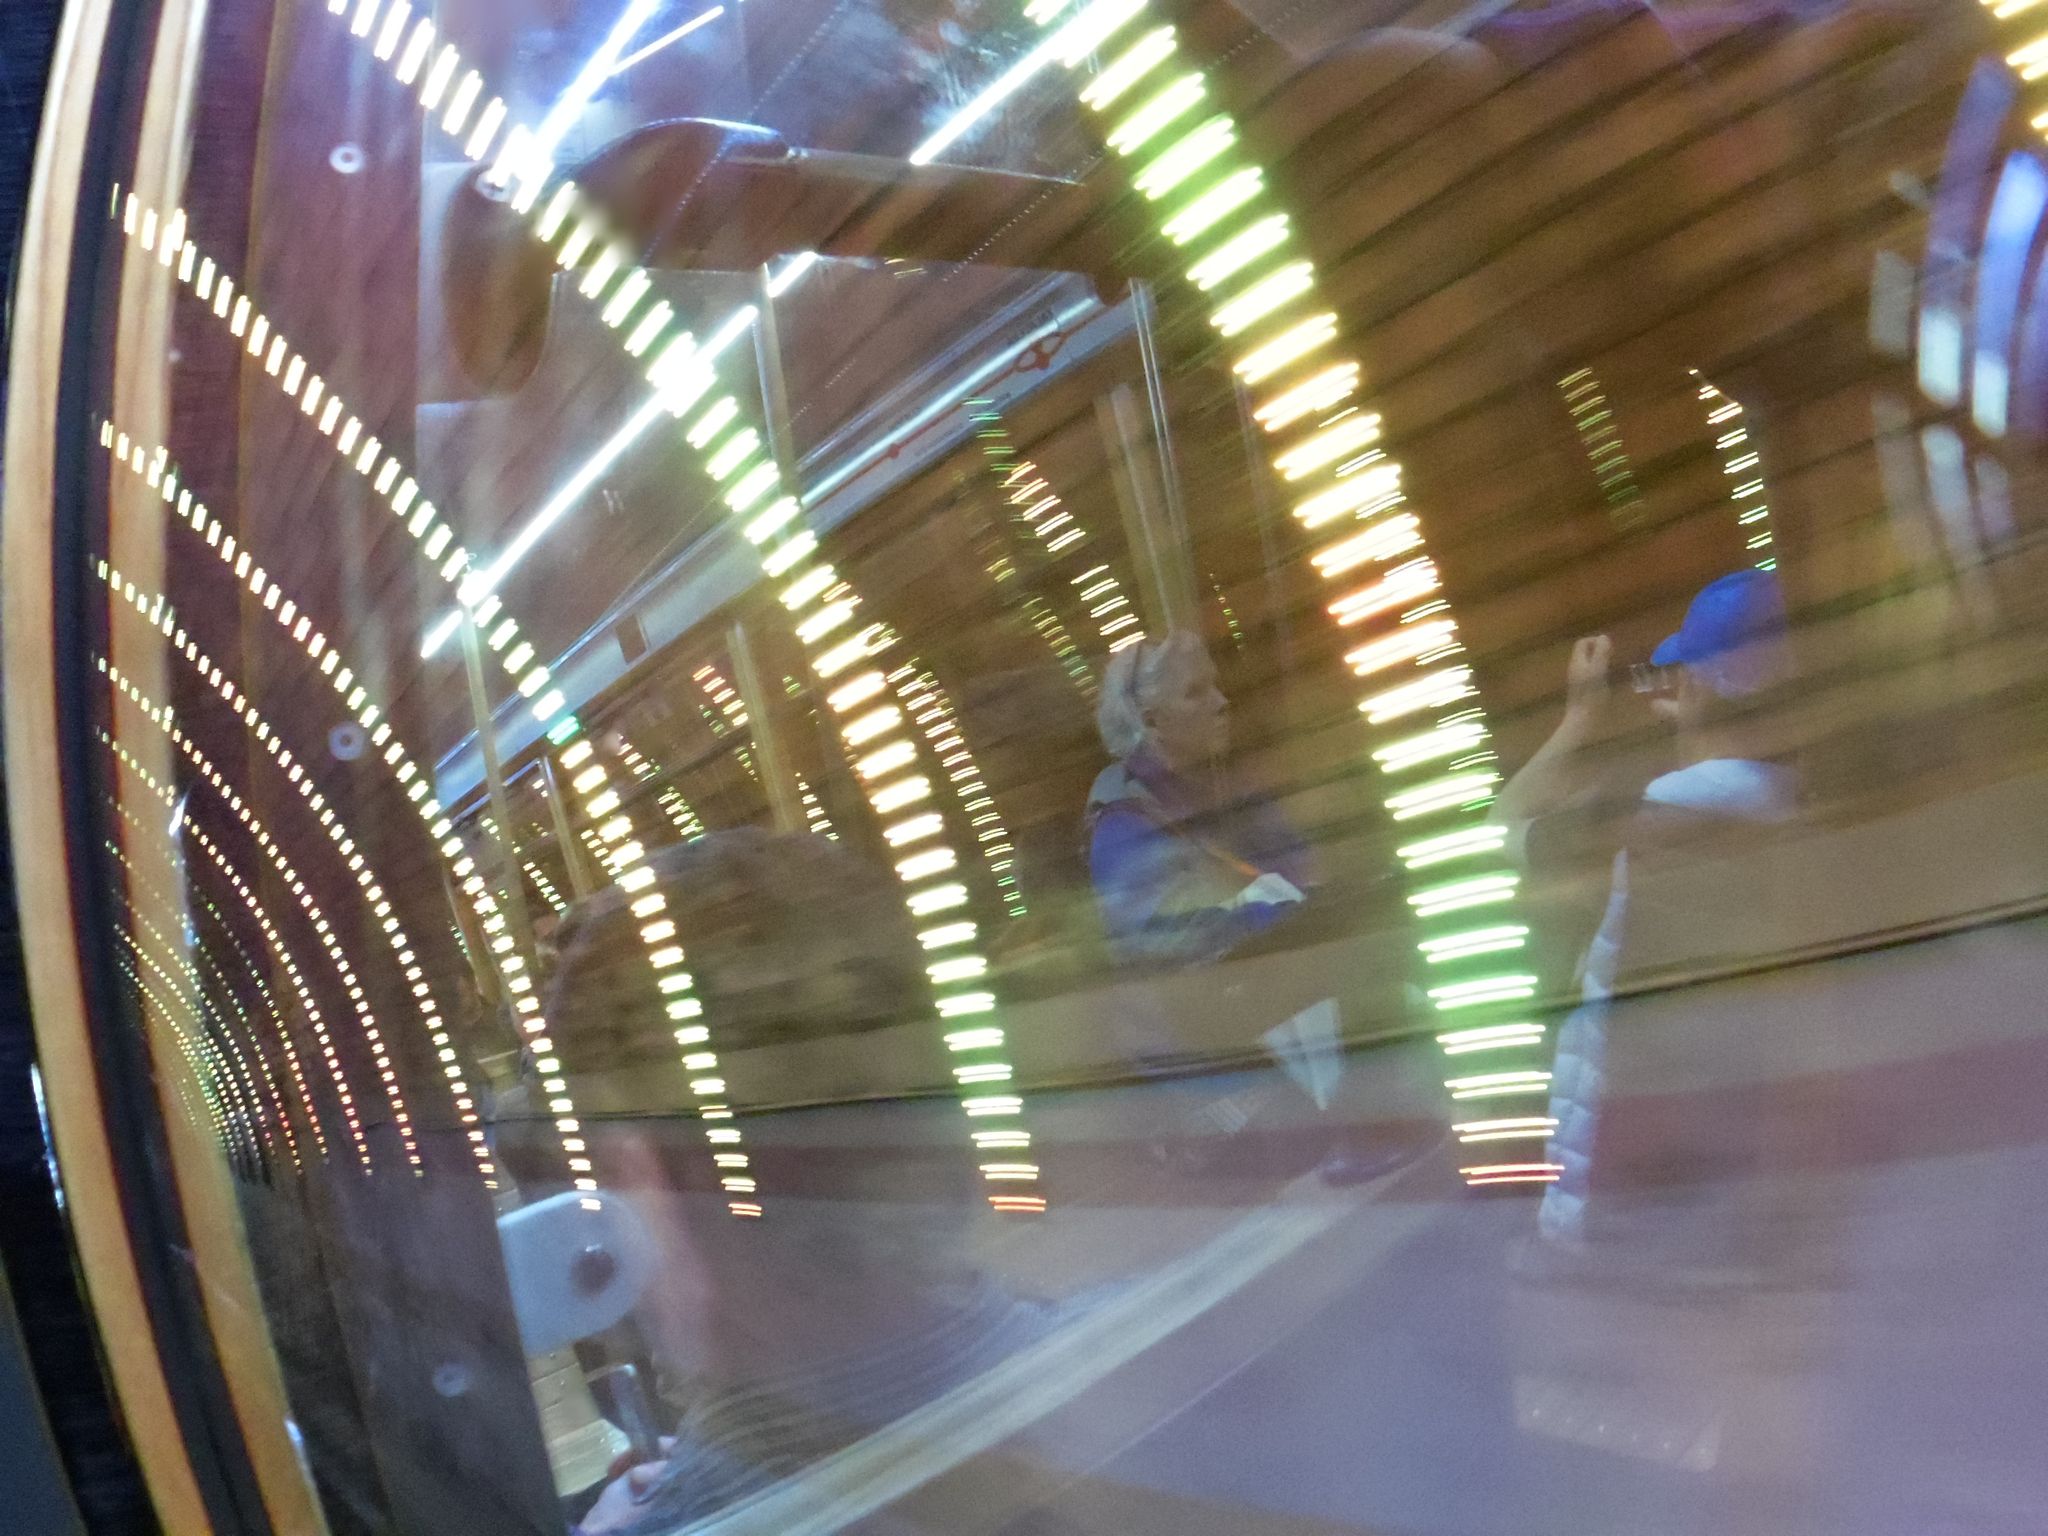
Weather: clear
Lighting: day
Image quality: slightly poor
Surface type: cycling surface
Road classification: steps, service, path
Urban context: urban centre
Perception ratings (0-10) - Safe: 5.04, Lively: 1.64, Beautiful: 7.94, Boring: 2.32, Depressing: 6.7, Wealthy: 4.83